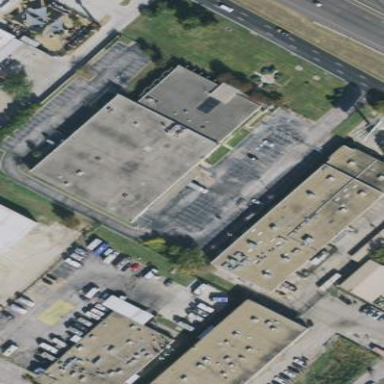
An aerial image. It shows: Commercial building.